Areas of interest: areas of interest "Scenic Spot"
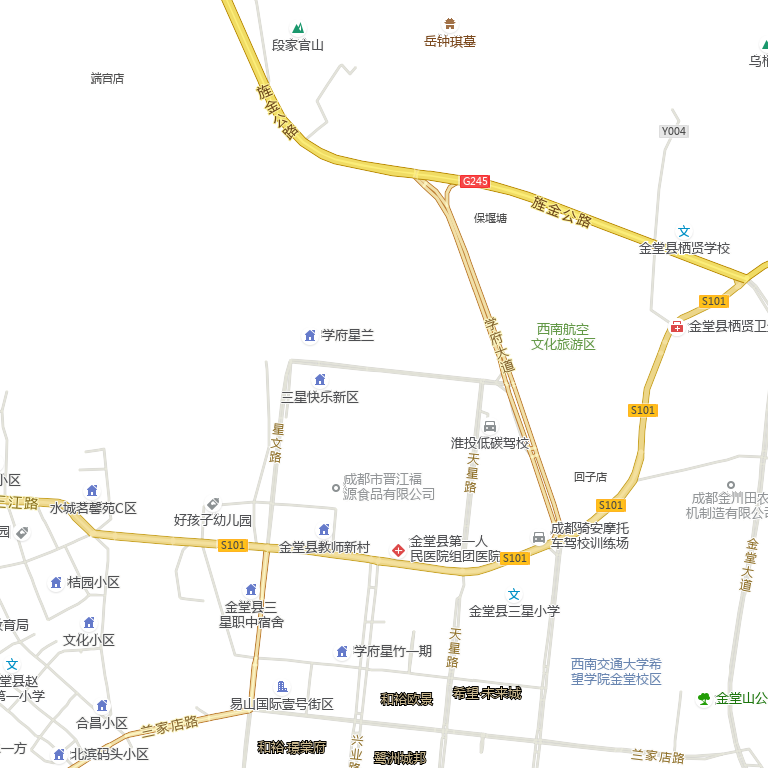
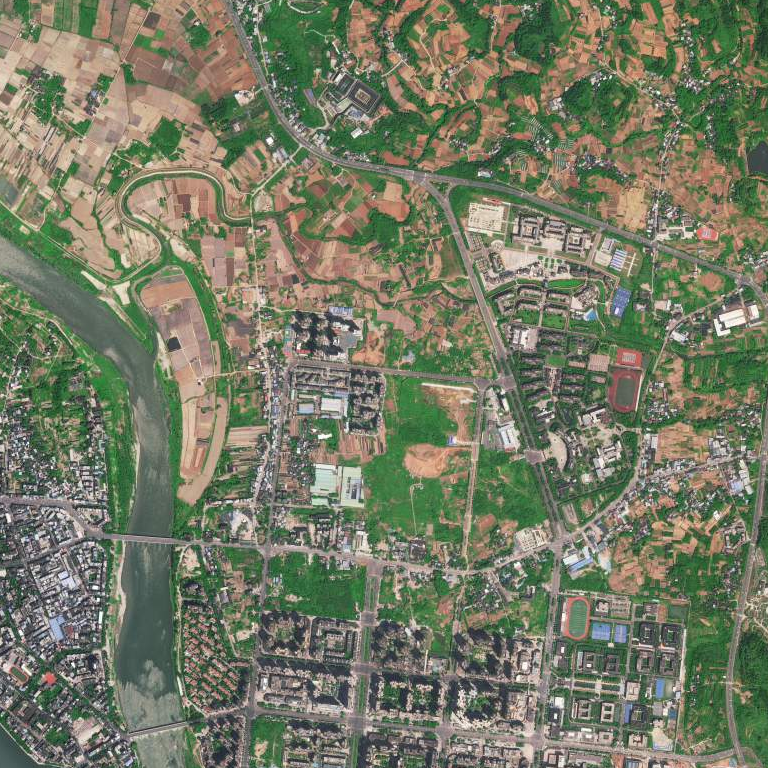